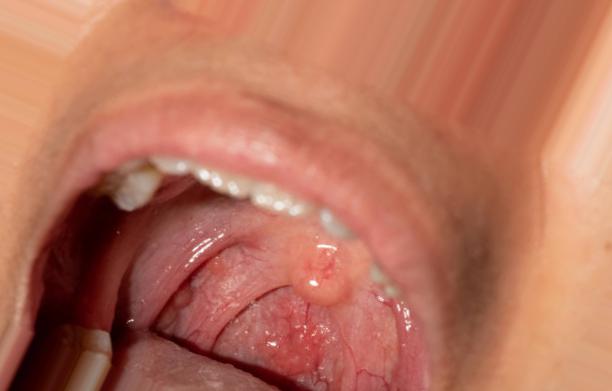
Condition: Mouth Ulcer